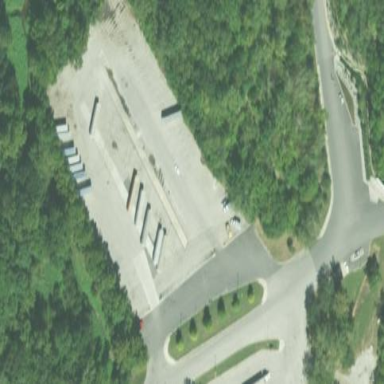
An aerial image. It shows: Paved parking area designated for trucks and trailers.